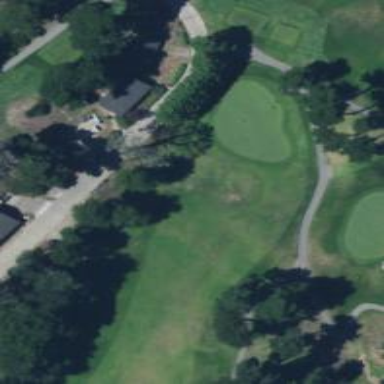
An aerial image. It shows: View of golf hole.